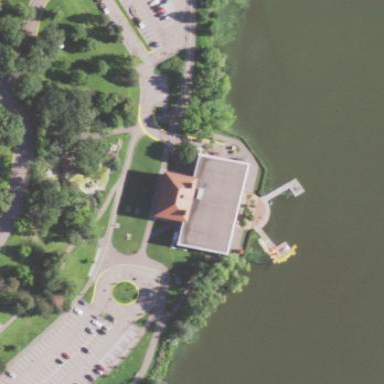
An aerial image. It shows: Pavilion building.